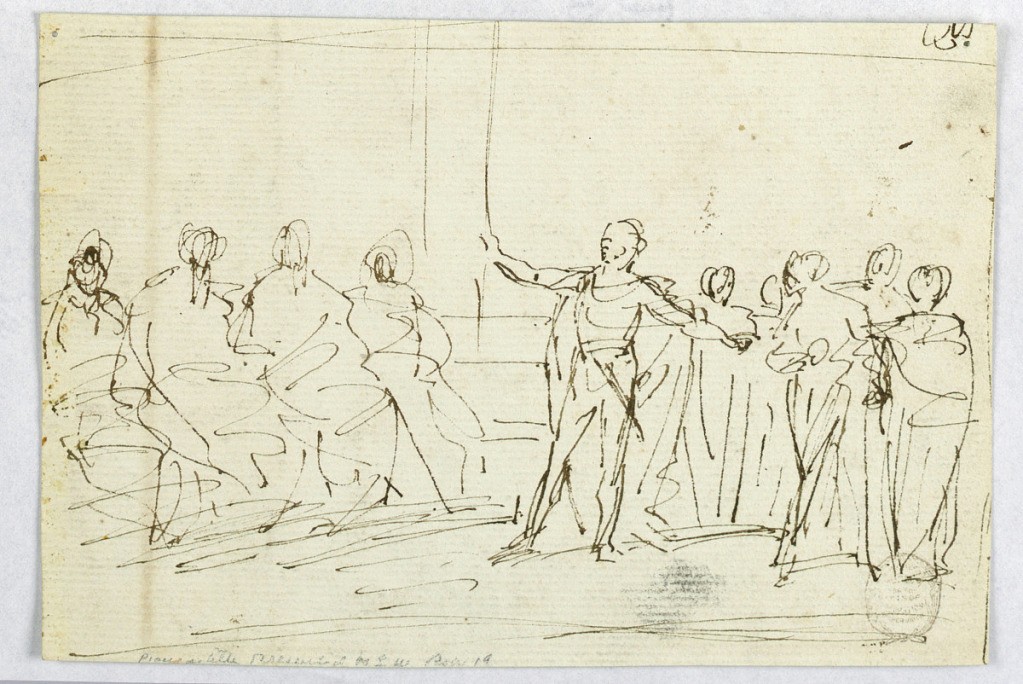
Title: Man Giving Speech
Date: ca. 1800
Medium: Pen and ink on light blue paper
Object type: Drawing
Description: Roughly sketched scene of a standing man with a sword addressing a group of seated figures.